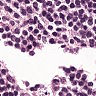
Metastatic tissue present: no